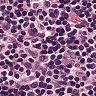
Metastatic tissue present: no